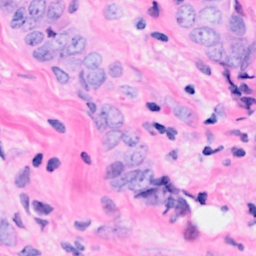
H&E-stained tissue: Breast